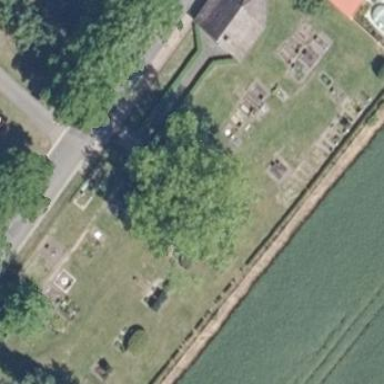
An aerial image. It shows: Cemetery.